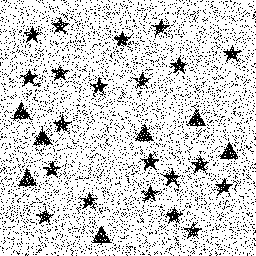
Squares: 0
Triangles: 7
Stars: 21
Total shapes: 28